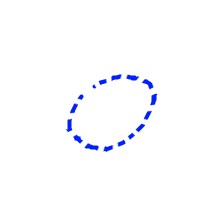
Shape: circle